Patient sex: F
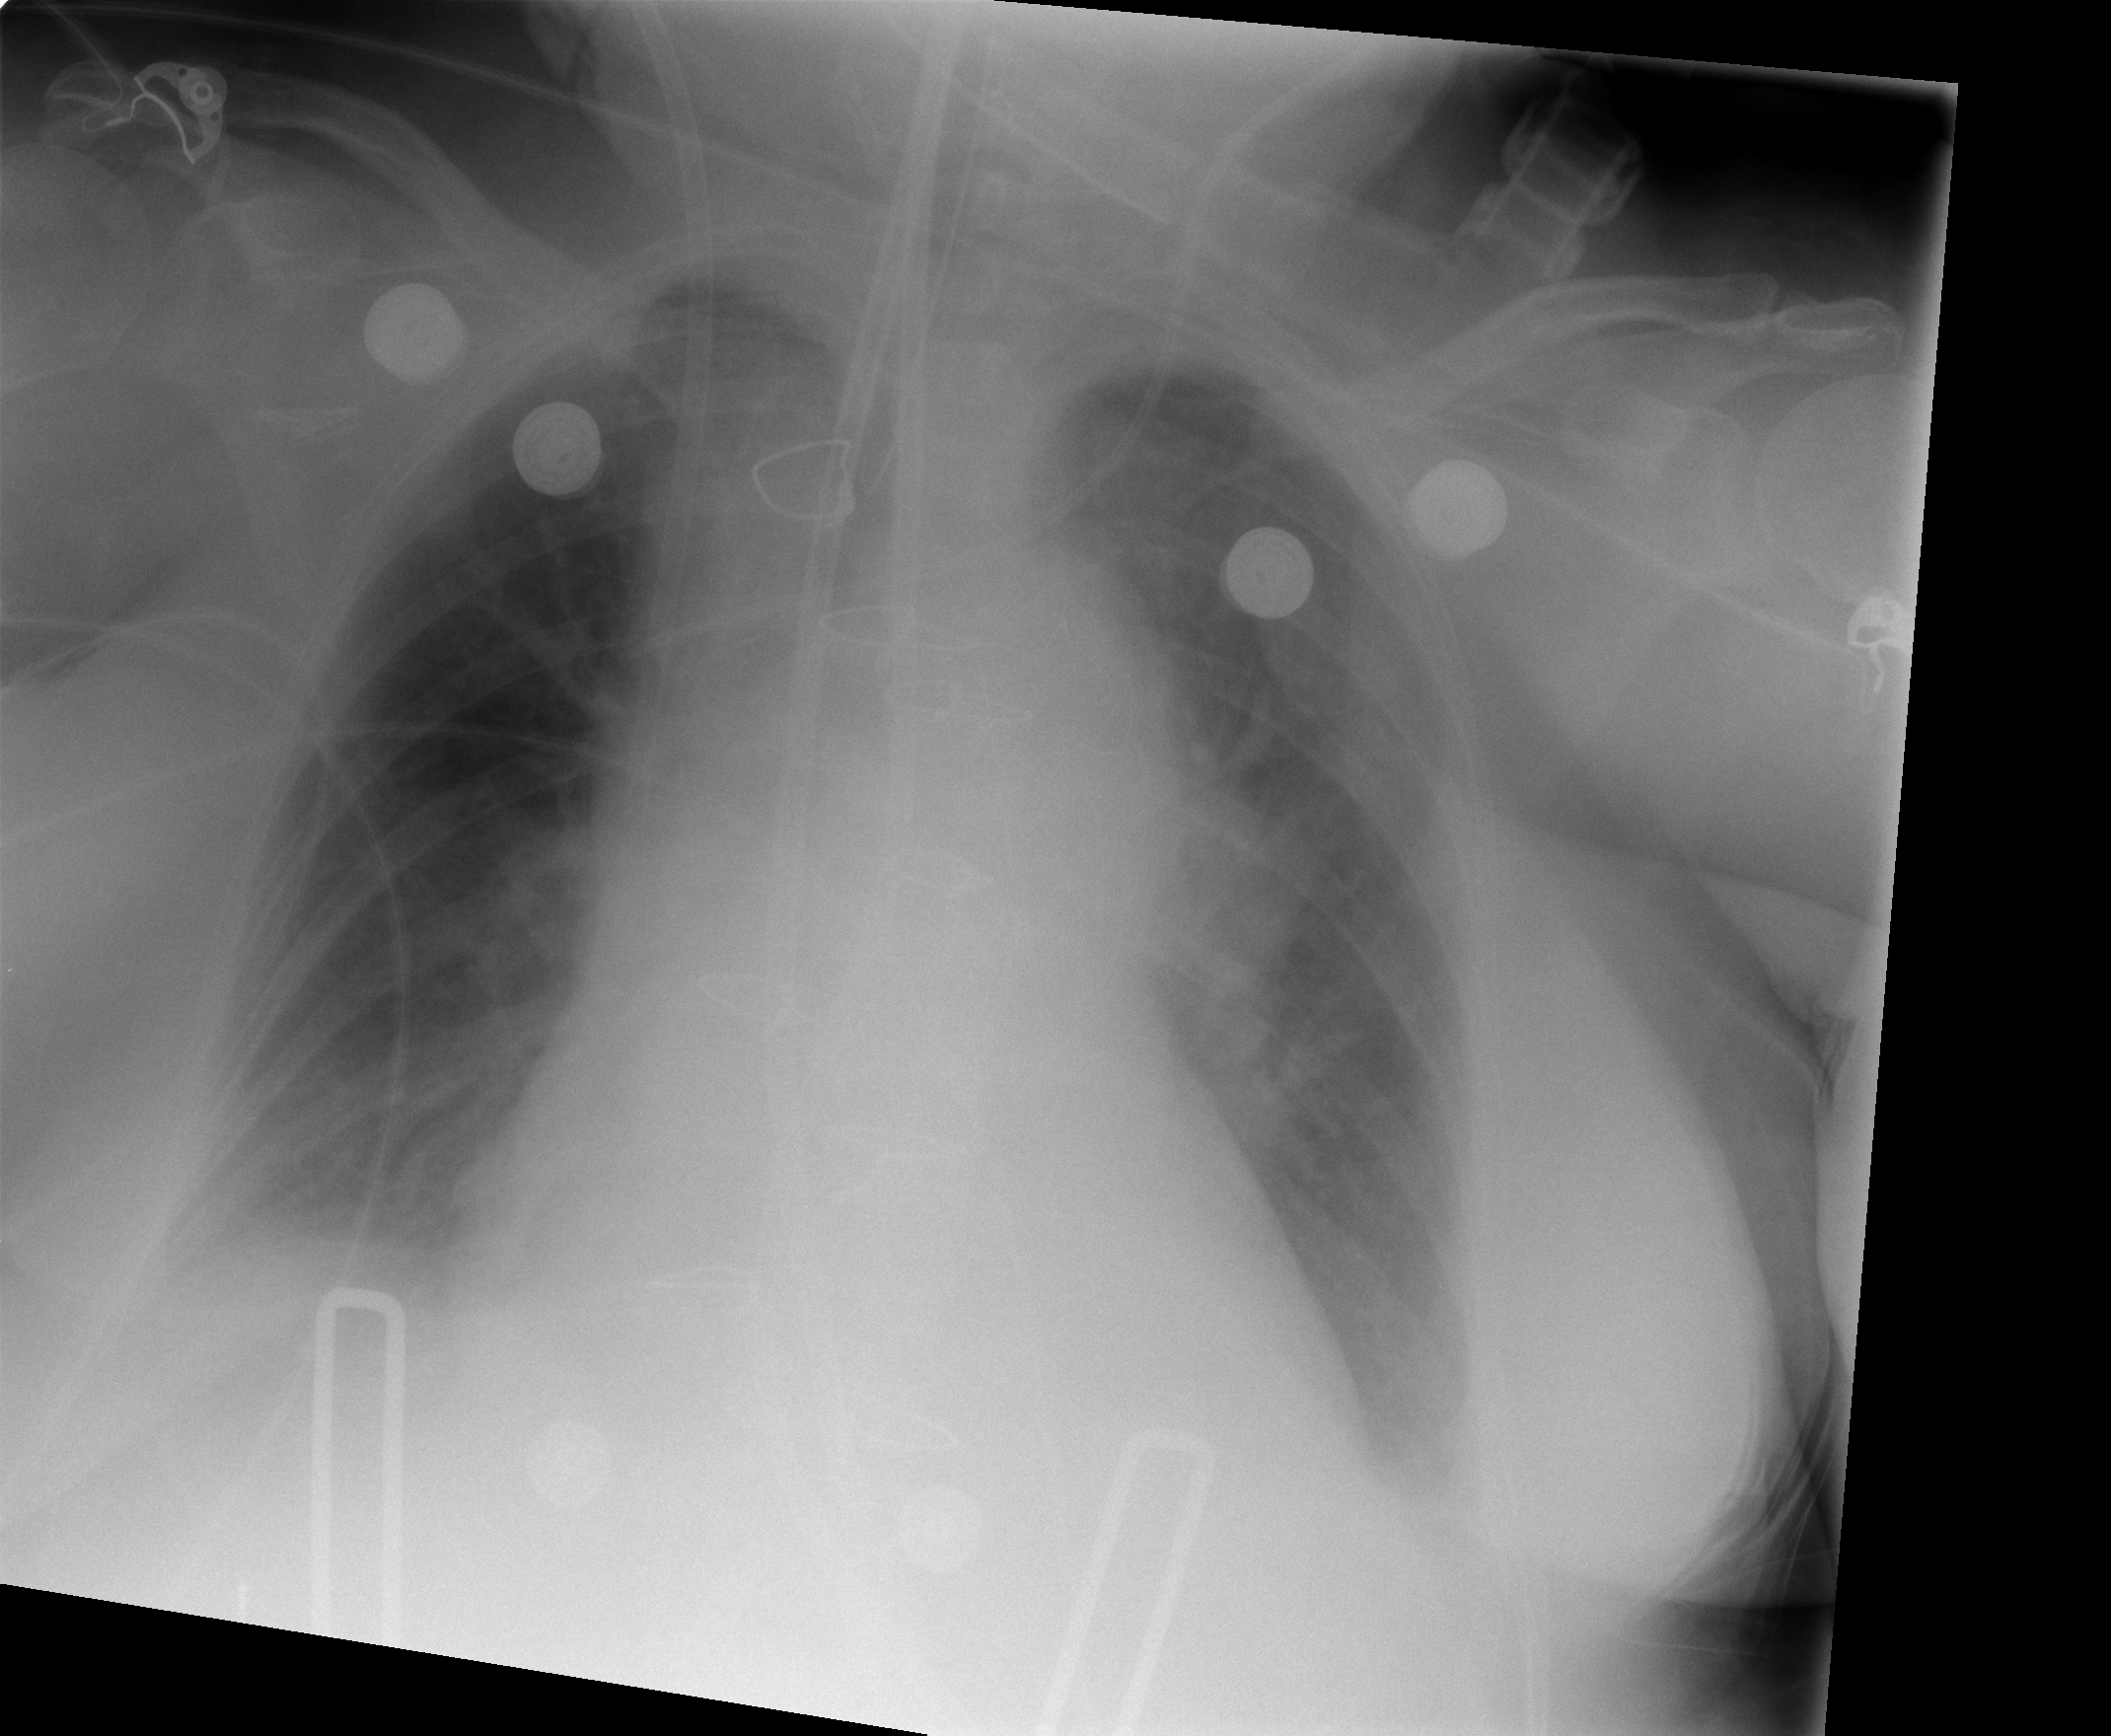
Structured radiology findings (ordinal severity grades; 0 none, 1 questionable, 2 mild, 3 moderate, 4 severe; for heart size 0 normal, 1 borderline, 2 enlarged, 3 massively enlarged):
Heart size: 2
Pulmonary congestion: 0
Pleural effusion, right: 0
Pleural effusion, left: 2
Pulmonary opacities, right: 0
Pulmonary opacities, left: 0
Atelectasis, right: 0
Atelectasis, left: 2